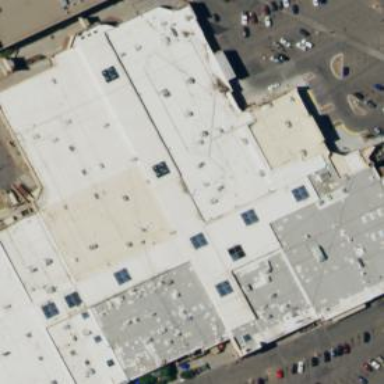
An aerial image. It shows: Commercial building that serves as mall.